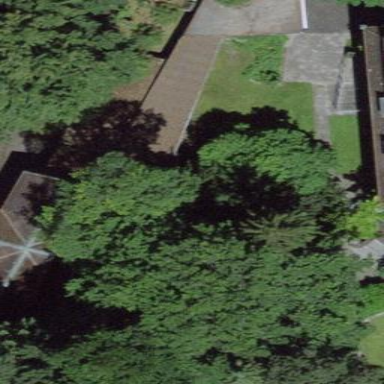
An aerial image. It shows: Garage.